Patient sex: M
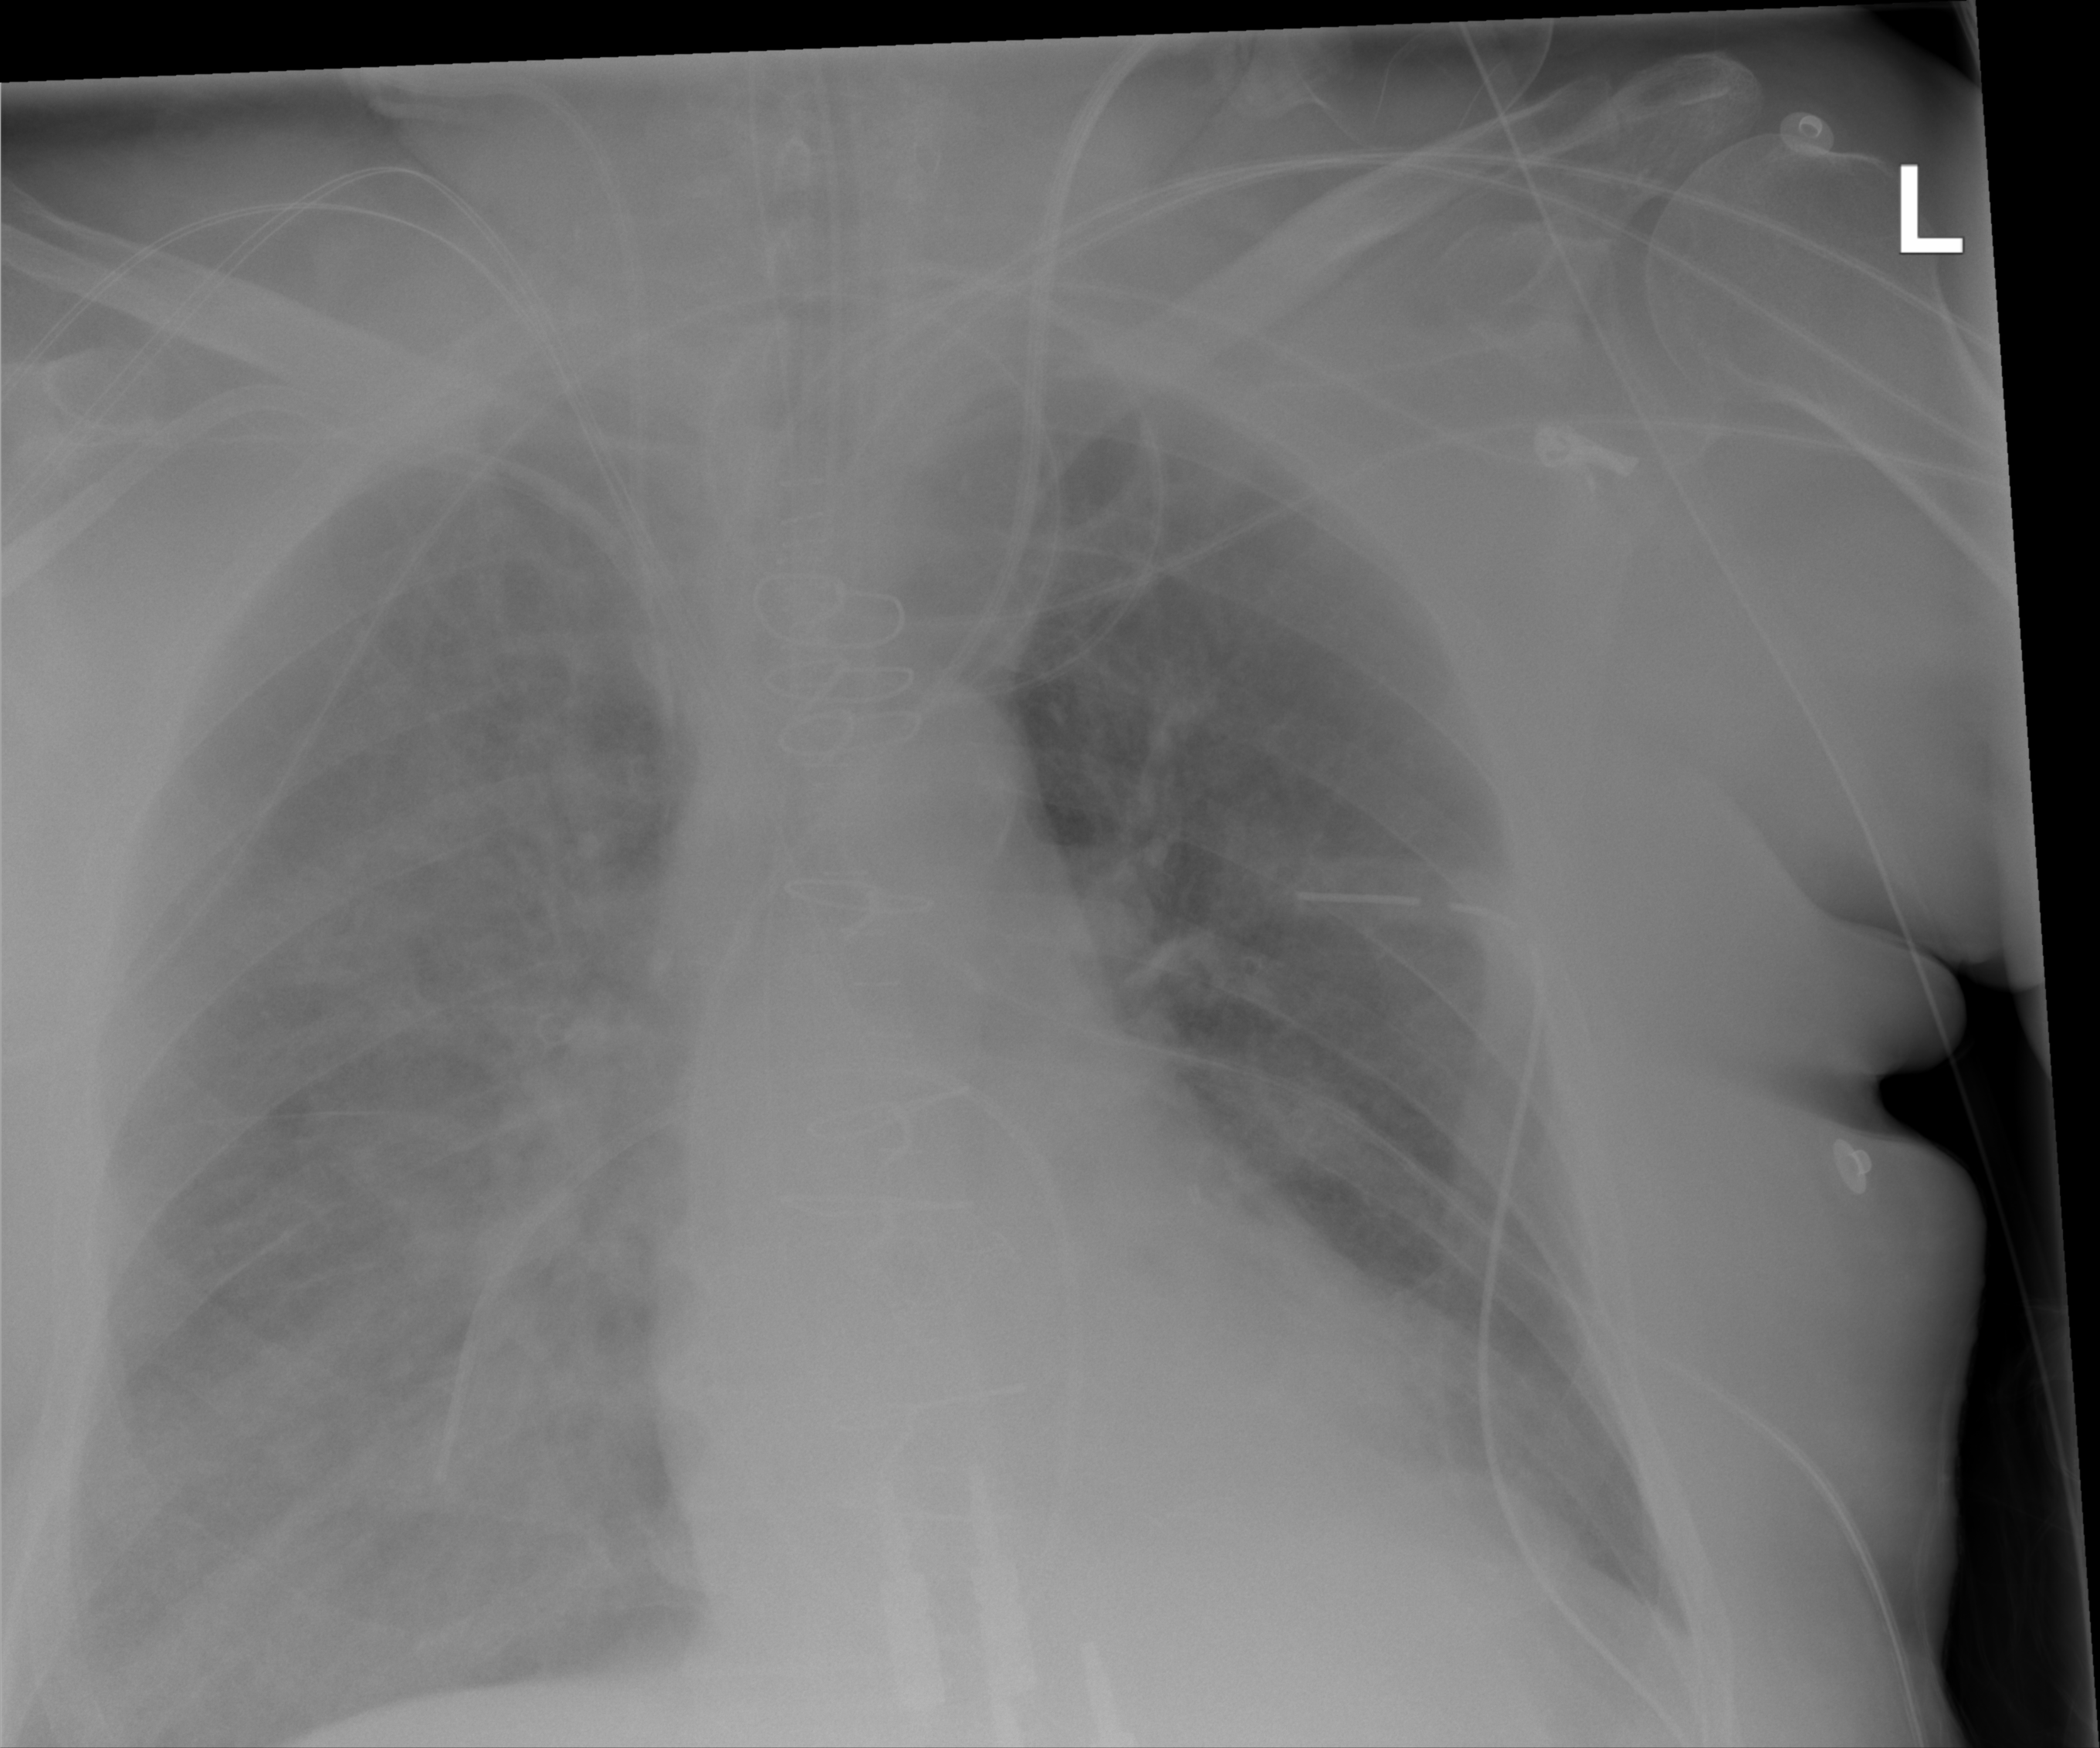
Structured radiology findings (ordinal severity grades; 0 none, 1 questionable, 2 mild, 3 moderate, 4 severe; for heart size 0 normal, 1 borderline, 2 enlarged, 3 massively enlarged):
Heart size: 0
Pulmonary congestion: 2
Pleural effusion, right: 2
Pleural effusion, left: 2
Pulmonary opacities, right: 3
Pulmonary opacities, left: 2
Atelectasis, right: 3
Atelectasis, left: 3